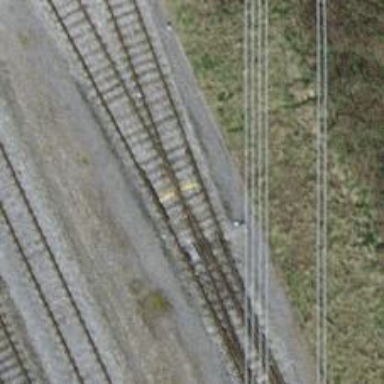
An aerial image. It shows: Railway yard with one track. The railway is electrified with contact line.